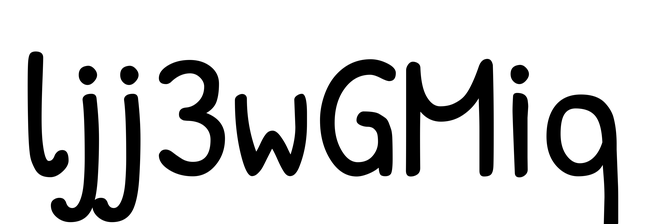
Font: PatrickHand-Regular